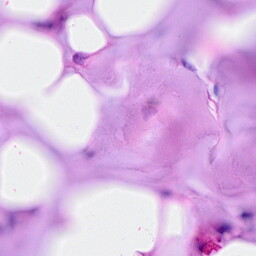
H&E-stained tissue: Breast